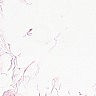
Metastatic tissue present: no